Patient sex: F
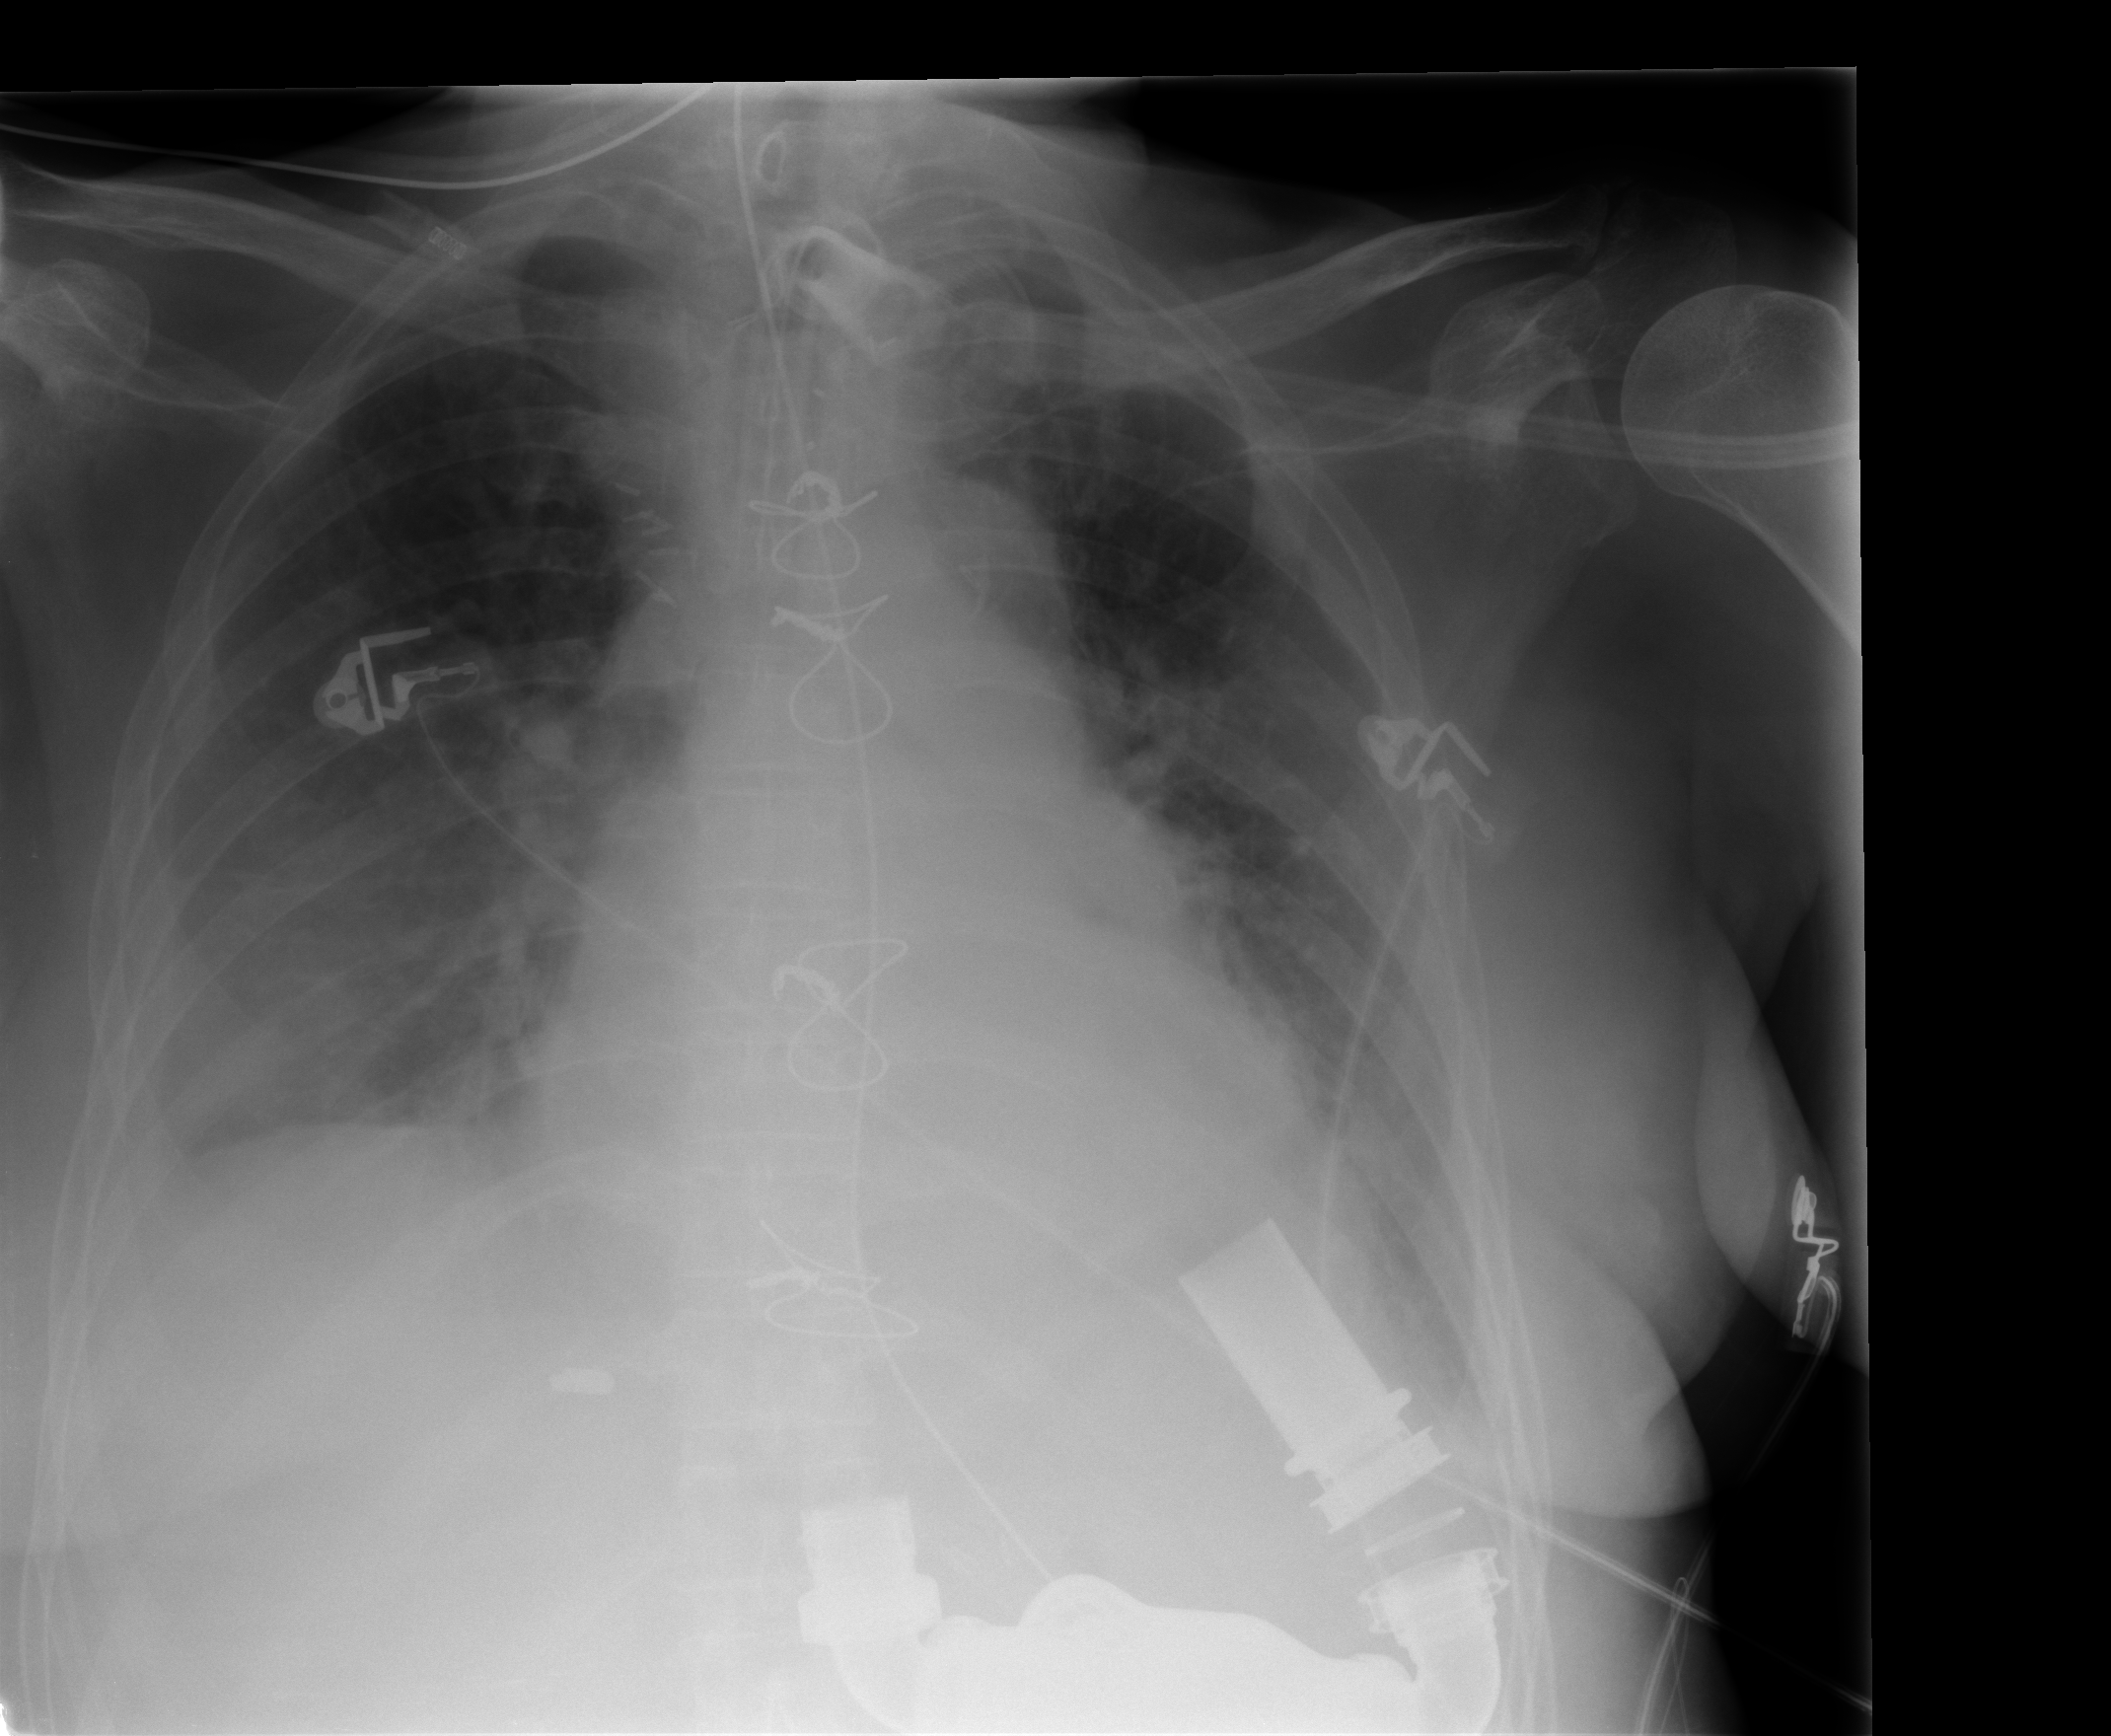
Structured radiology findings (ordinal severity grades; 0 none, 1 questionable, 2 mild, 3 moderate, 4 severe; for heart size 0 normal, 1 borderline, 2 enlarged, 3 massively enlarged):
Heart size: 2
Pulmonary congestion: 2
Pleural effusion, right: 2
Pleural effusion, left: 2
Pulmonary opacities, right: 0
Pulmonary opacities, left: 0
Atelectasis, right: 2
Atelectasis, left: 2